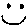
Label: smiley face